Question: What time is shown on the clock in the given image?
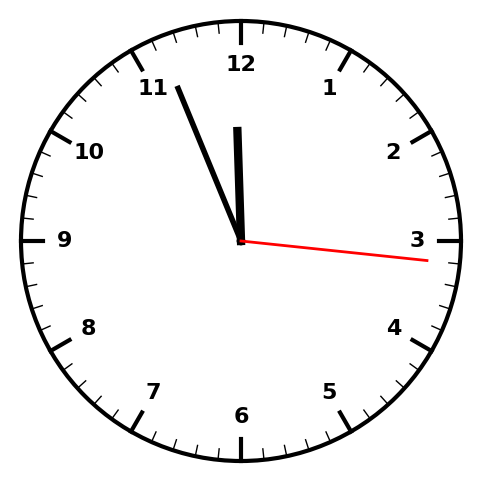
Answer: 11:56:16